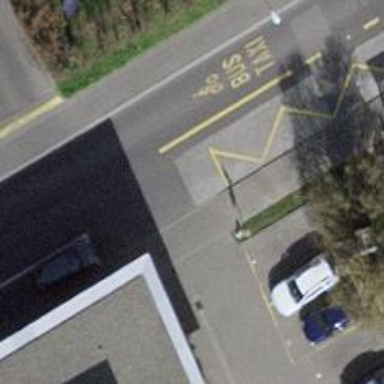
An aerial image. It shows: Residential road with asphalt surface. There is lane for buses on the left and shared busway and cycleway on the left side.